Question: My data looks like this:

I want to select rows where year and month is between and . I tried the following:
'''
SELECT * FROM traffic
WHERE year between '2015' AND '2016'
AND month between '11' AND '01'
AND toll_id='14';
'''
But the result doesn't print. The expected output looks like <URL>. How can I solve this problem?
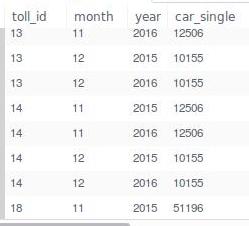
Answer: Here is one solution:
'''
-- The (Y1, M1) pair must be less than or equal to (Y2, M2)
SET @Y1 = 2014;
SET @M1 = 11;
SET @Y2 = 2016;
SET @M2 = 1;
SELECT *
FROM traffic
WHERE
toll_id = 14
AND @Y1 <= 'year' AND 'year' <= @Y2
AND NOT (
(@Y1 = 'year' AND 'month' < @M1) OR
(@Y2 = 'year' AND 'month' > @M2)
)
'''
It simply returns the rows where the year is within desired range those rows where year is same as start year but month is less than start month or year is same as end year but month is greater than end month.
<URL>